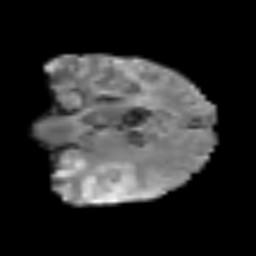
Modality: T2w
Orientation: coronal
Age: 56
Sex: male
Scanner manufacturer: siemens
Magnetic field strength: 3 T
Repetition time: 3.2 s
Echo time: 0.081 s